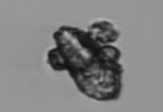
Label: Delphineis